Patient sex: M
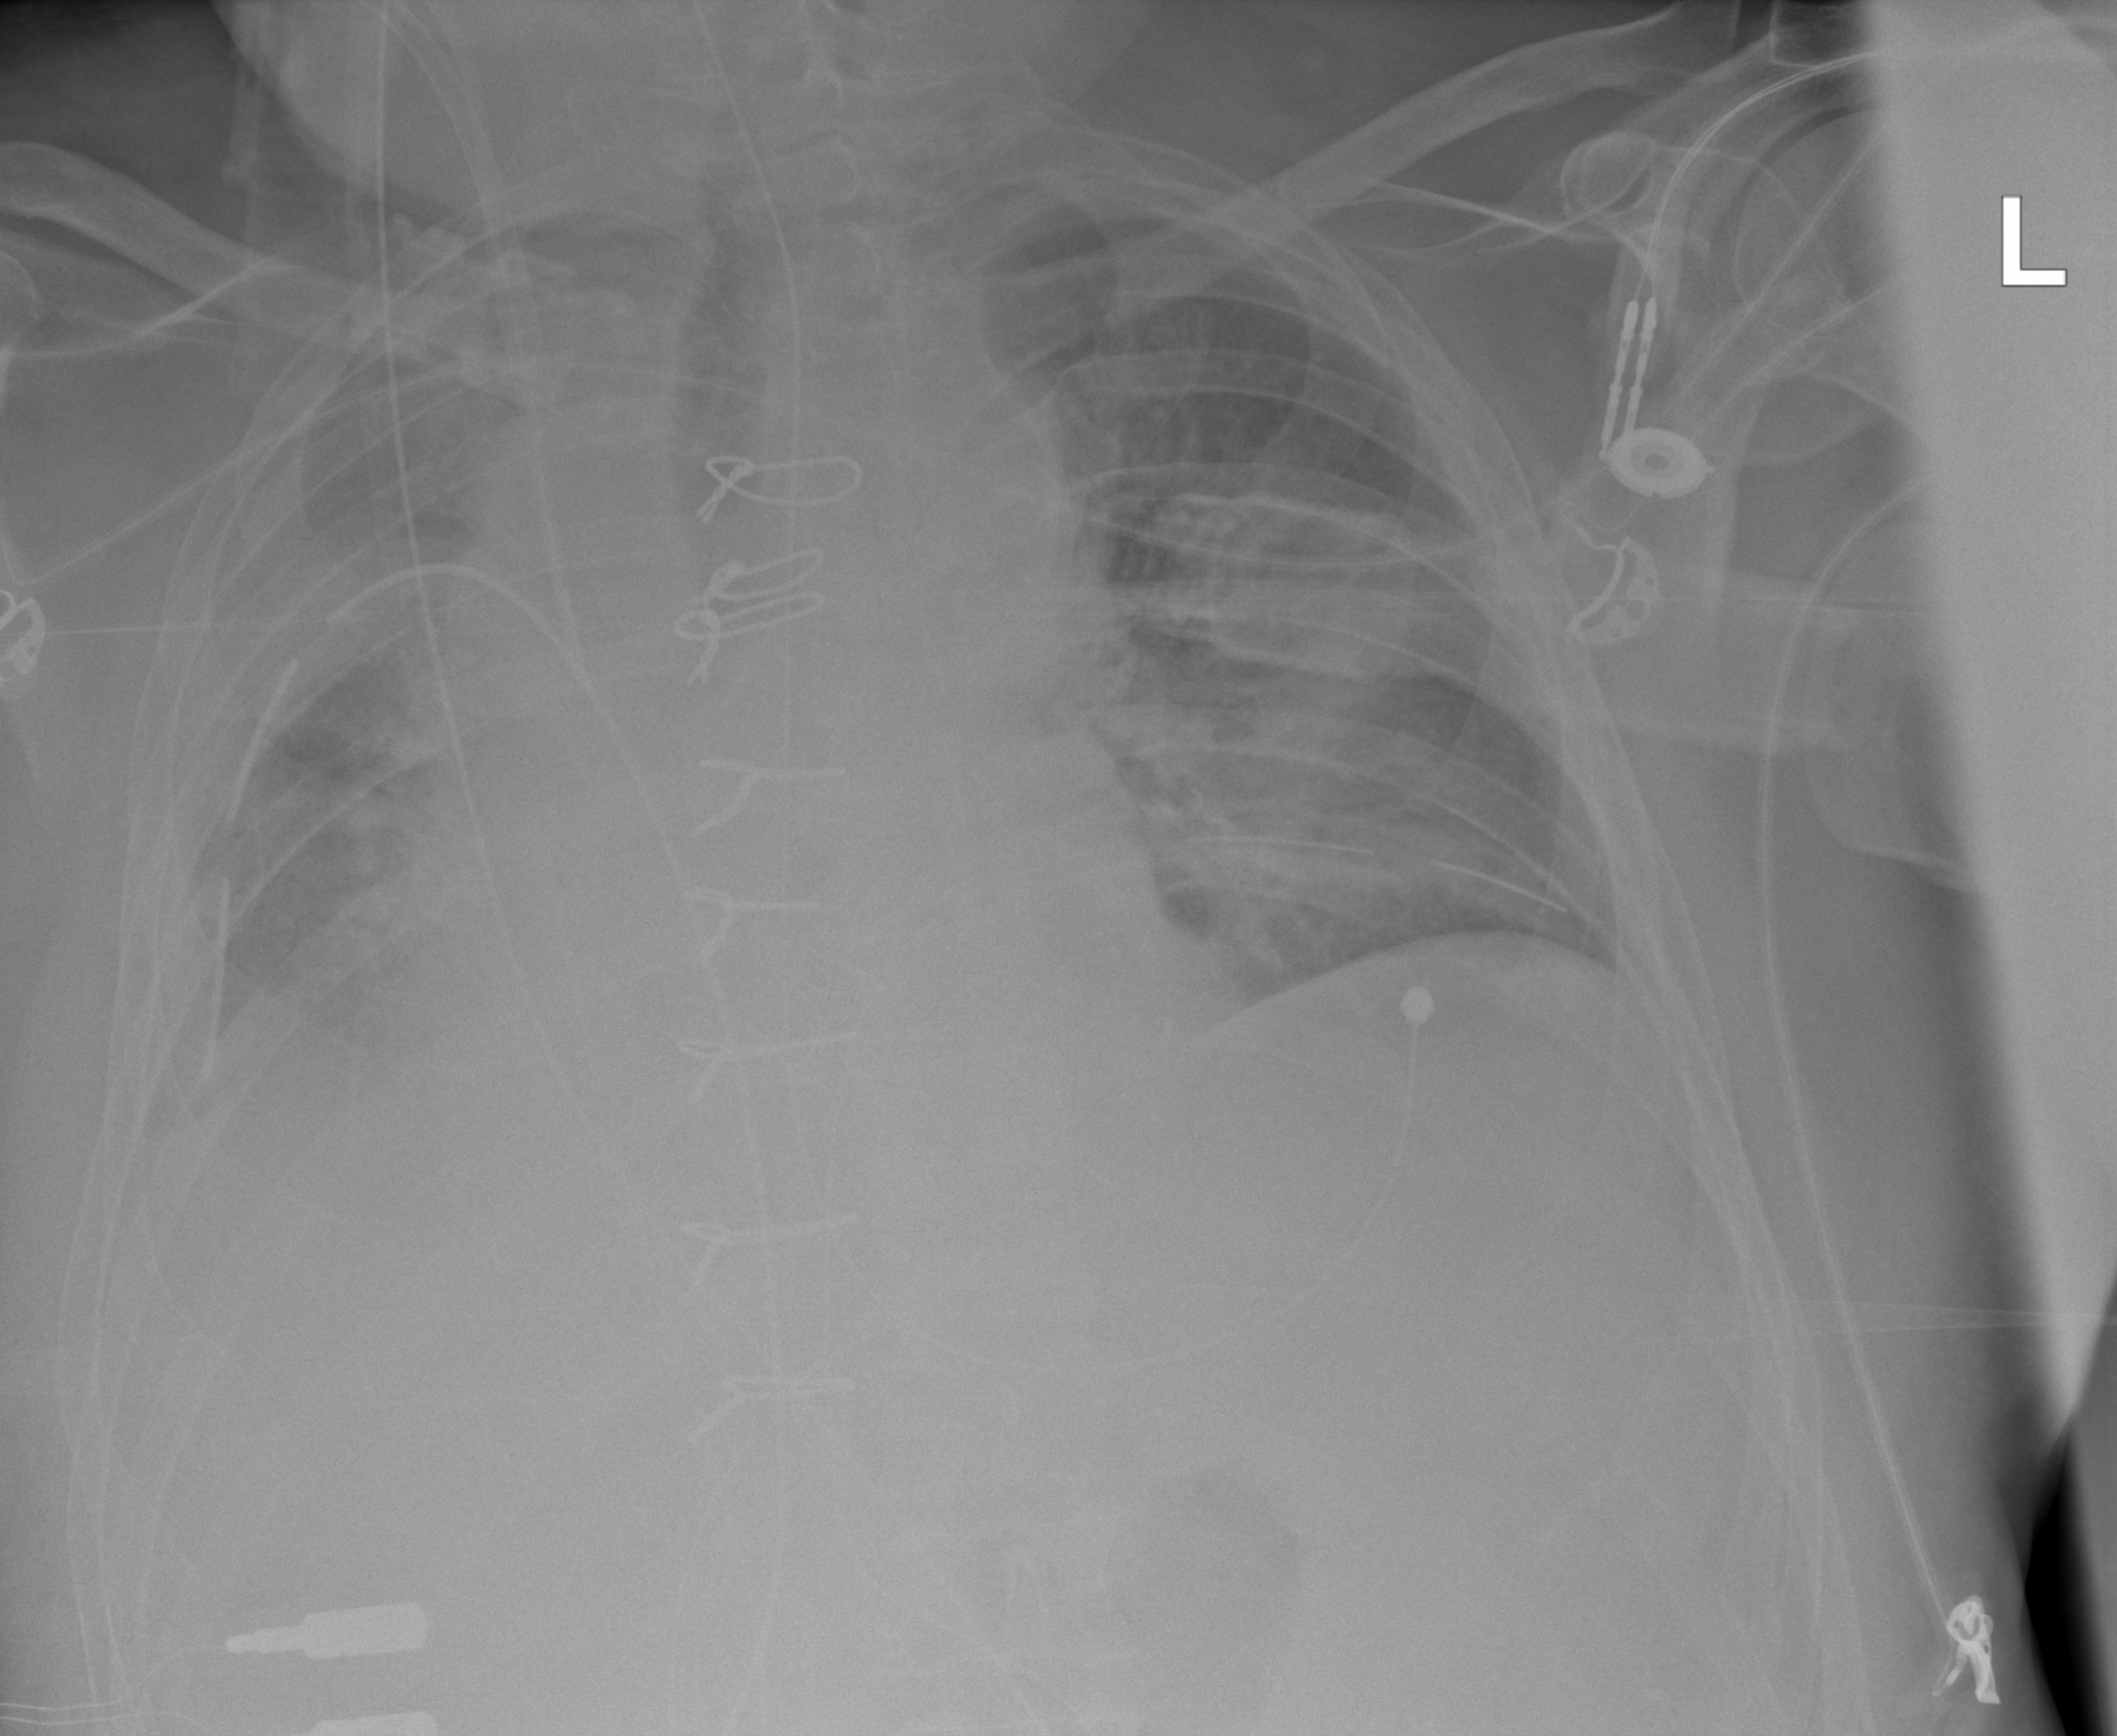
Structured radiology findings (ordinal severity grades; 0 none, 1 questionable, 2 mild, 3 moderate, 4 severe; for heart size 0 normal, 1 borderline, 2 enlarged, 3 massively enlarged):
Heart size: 2
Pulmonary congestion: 3
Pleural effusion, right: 2
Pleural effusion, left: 0
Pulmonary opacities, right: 2
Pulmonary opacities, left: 2
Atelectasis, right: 3
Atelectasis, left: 2